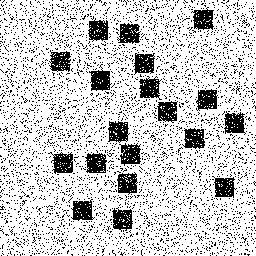
Squares: 19
Triangles: 0
Stars: 0
Total shapes: 19